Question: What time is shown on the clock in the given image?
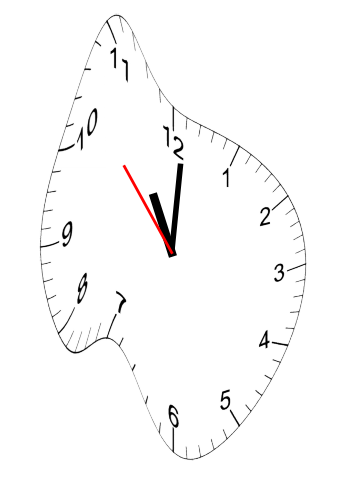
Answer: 11:00:53